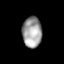
Tissue: lung
Cell type: Myeloid cells
Senescence score: 0.1752
Nuclear area (px): 587
Mean DAPI intensity: 157.898